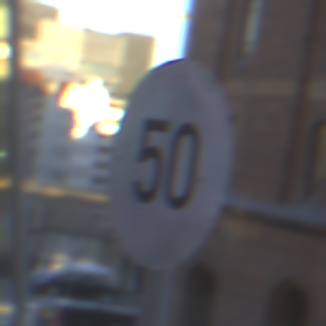
Verkehrszeichen: Geschwindigkeit50
Umgebung: Outdoor, Urban
Tageszeit: SunriseSunset
Wetter: Clear
Licht: Natural
Jahreszeit: NotSpecified
Kontrast: MediumContrast